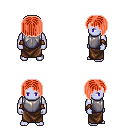
a pixel art fantasy rpg character, male body template, dark elf, purple skin, steel chest armor, robe skirt, red pageboy hairstyle, cloth bracers, four views (front, back, left, right), 2x2 character sprite sheet, small pixel art, hard edges, no anti-aliasing